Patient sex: M
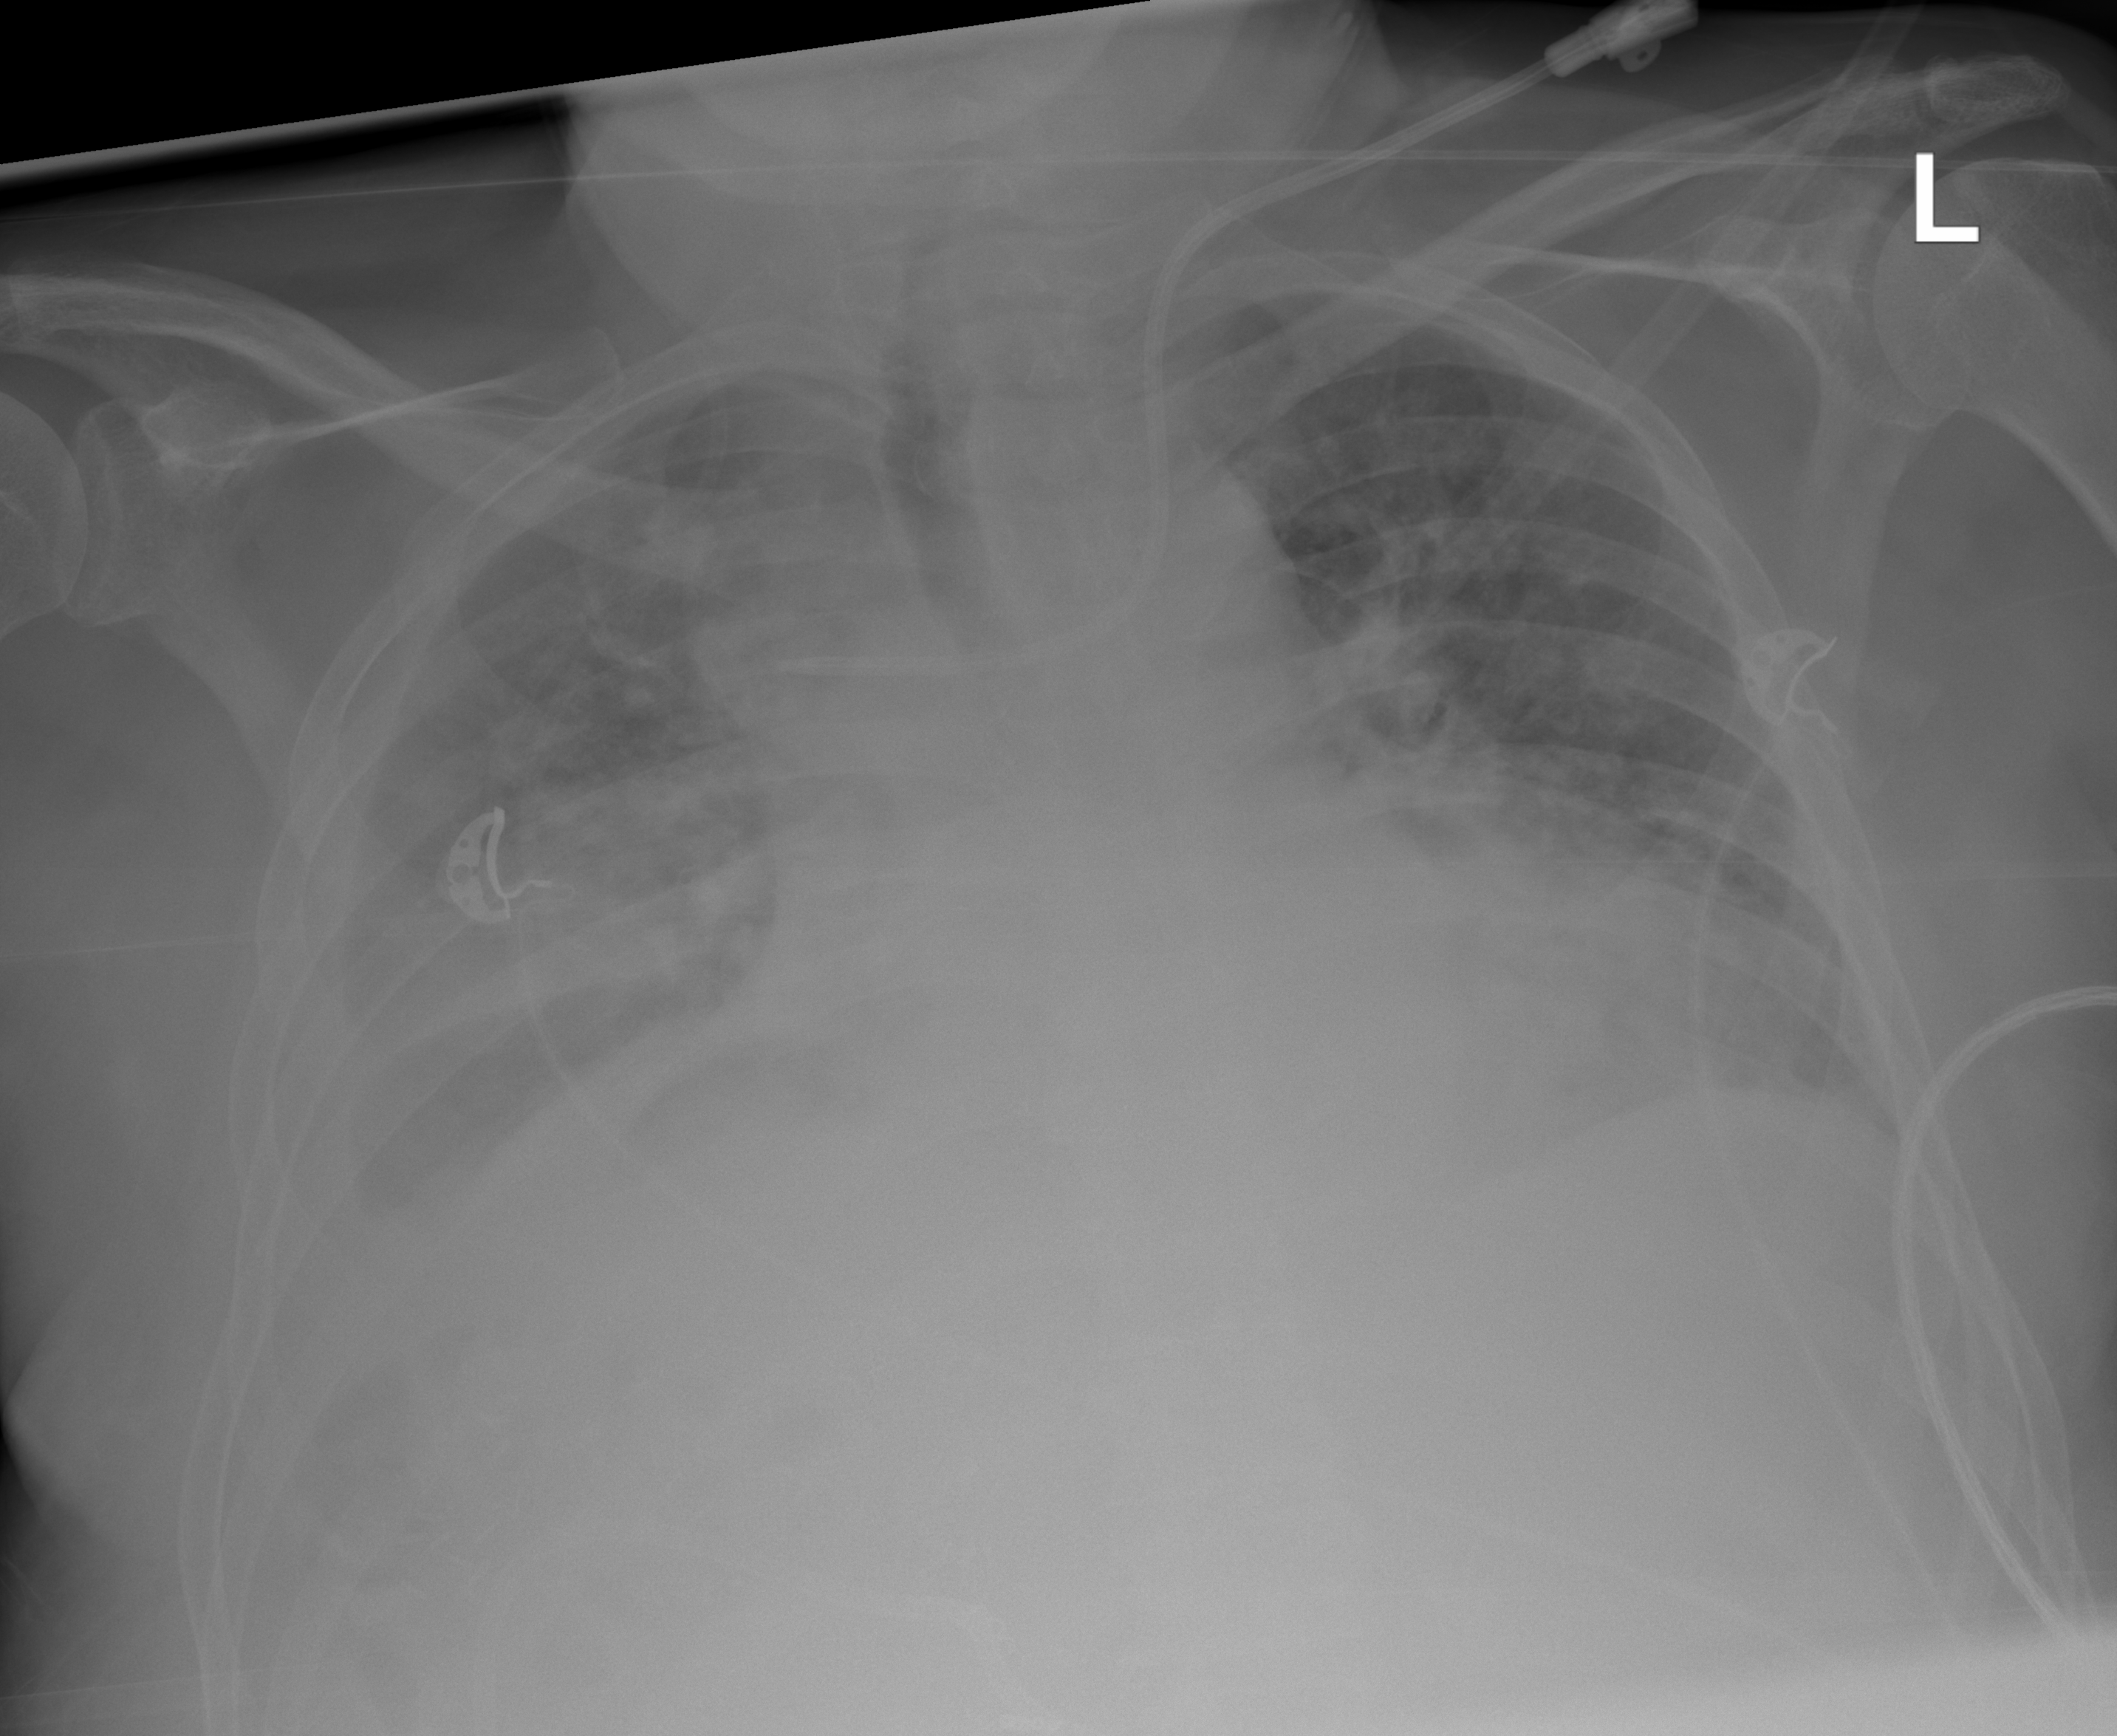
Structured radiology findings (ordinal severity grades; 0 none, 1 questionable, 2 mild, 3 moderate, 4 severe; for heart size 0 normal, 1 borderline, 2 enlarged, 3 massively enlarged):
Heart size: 2
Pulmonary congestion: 2
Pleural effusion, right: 2
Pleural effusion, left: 2
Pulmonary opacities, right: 1
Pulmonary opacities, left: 1
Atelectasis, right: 2
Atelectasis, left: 2